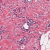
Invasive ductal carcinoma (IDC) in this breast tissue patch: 1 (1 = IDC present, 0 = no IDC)